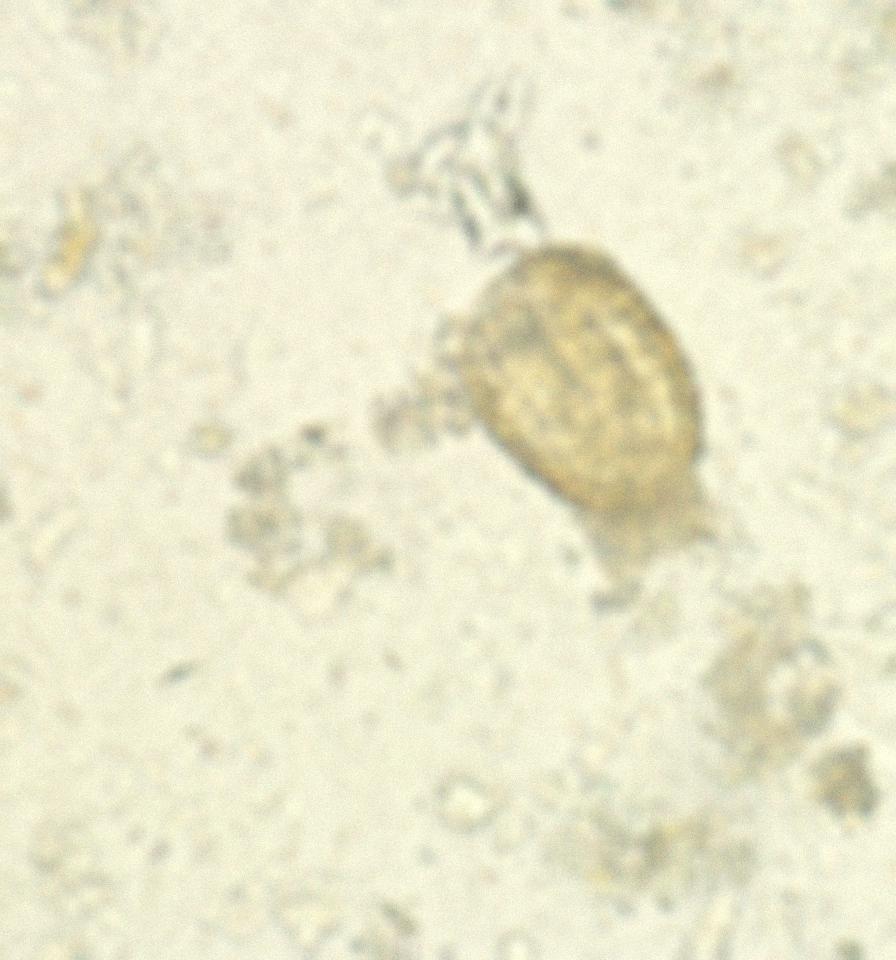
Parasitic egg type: Ascaris lumbricoides